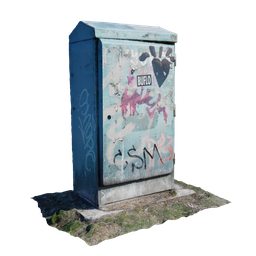
Label: electronics